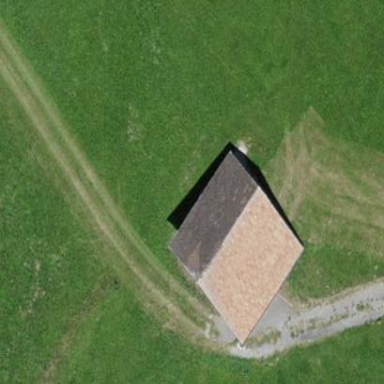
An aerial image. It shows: Barn.